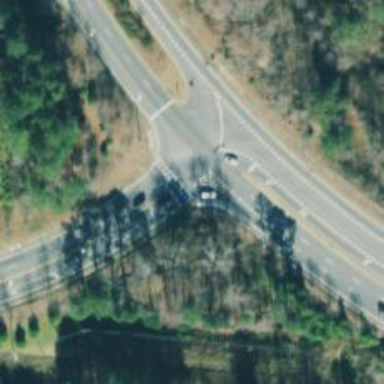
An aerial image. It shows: Secondary link road.